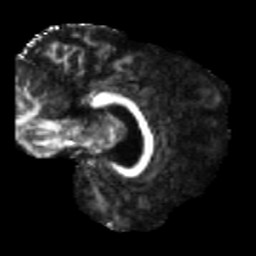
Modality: FA
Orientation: sagittal
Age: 42
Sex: male
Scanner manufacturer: siemens
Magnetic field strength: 3 T
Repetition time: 5.47 s
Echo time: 0.0854 s